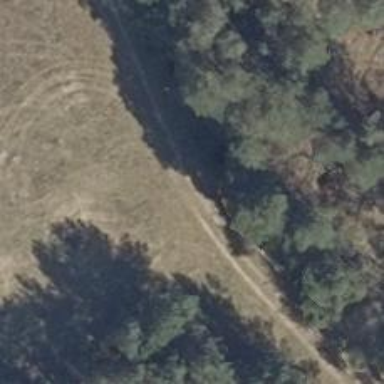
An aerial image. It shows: Track with very rough surface.